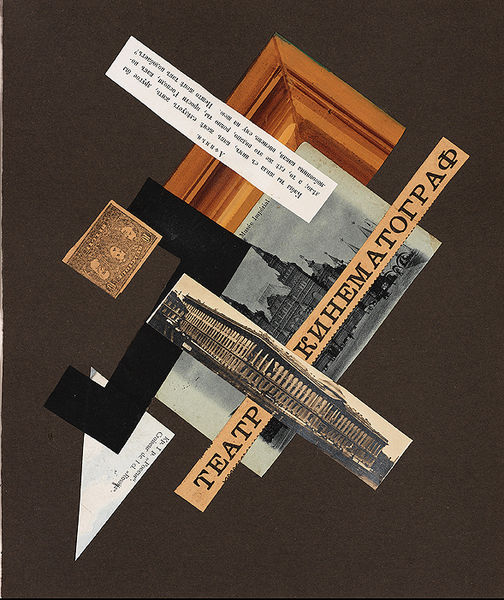
Titel: Teatr-Kinematograph , Teatr-Kinematograph
Künstler: Aleksandr (attributed) Rodchenko
Standort: Amherst (Massachusetts, USA)
Institution: Mead Art Museum, Amherst College
Schlagwörter: arch, architecture, church, crown, black, figures, gray, painting, portrait, theatre, yellow, pattern, picture, brown, wood, classical, greek, building, house, landscape, water, german, paper, frame, sketch, photo, abstract, newspaper, square, diagonal, art, postcard, shapes, figure, composition, collage, vault, photograph, russian, text, juxtapose, triangle, constructivism, london, t, cutting, corners, language, card, magazine, cutout, slant, quote, ruble, slanted, excerpt, rebus, carn, teatr, cities, phrame